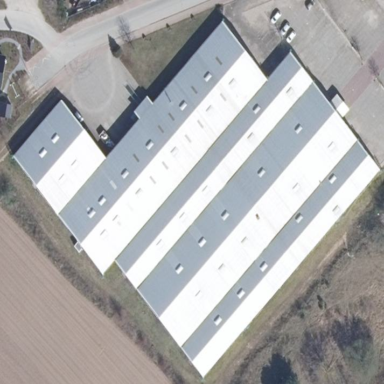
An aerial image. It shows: Commercial building housing furniture shop.